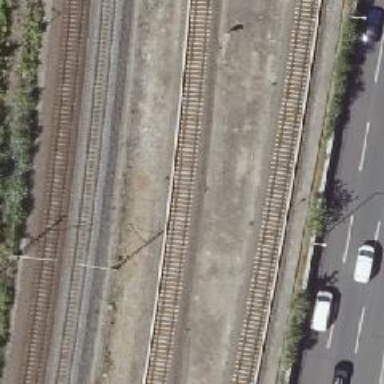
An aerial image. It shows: Light rail electrified railway.